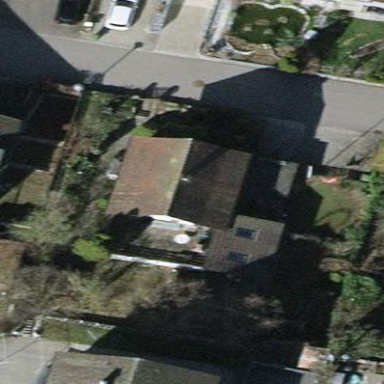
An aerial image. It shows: Detached building.